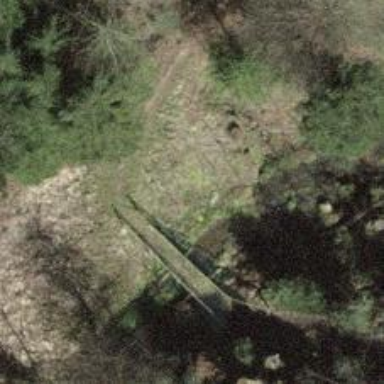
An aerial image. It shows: Path on bridge.